Field crop: tomato
Growth stage: 1
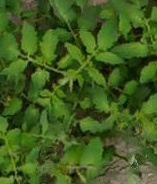
Species: tomato